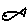
Label: fish